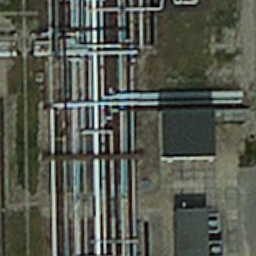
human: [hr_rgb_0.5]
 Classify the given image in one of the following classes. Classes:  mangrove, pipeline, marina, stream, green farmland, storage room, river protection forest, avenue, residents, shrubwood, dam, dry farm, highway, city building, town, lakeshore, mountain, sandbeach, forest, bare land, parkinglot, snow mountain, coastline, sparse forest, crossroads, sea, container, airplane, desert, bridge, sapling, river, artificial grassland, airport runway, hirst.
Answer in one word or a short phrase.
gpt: pipeline